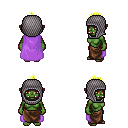
a pixel art fantasy rpg character, female body template, orc, green skin, lavender cape, robe skirt, gold mohawk hairstyle, chain hood, four views (front, back, left, right), 2x2 character sprite sheet, small pixel art, hard edges, no anti-aliasing